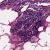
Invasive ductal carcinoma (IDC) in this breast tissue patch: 0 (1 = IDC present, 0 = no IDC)